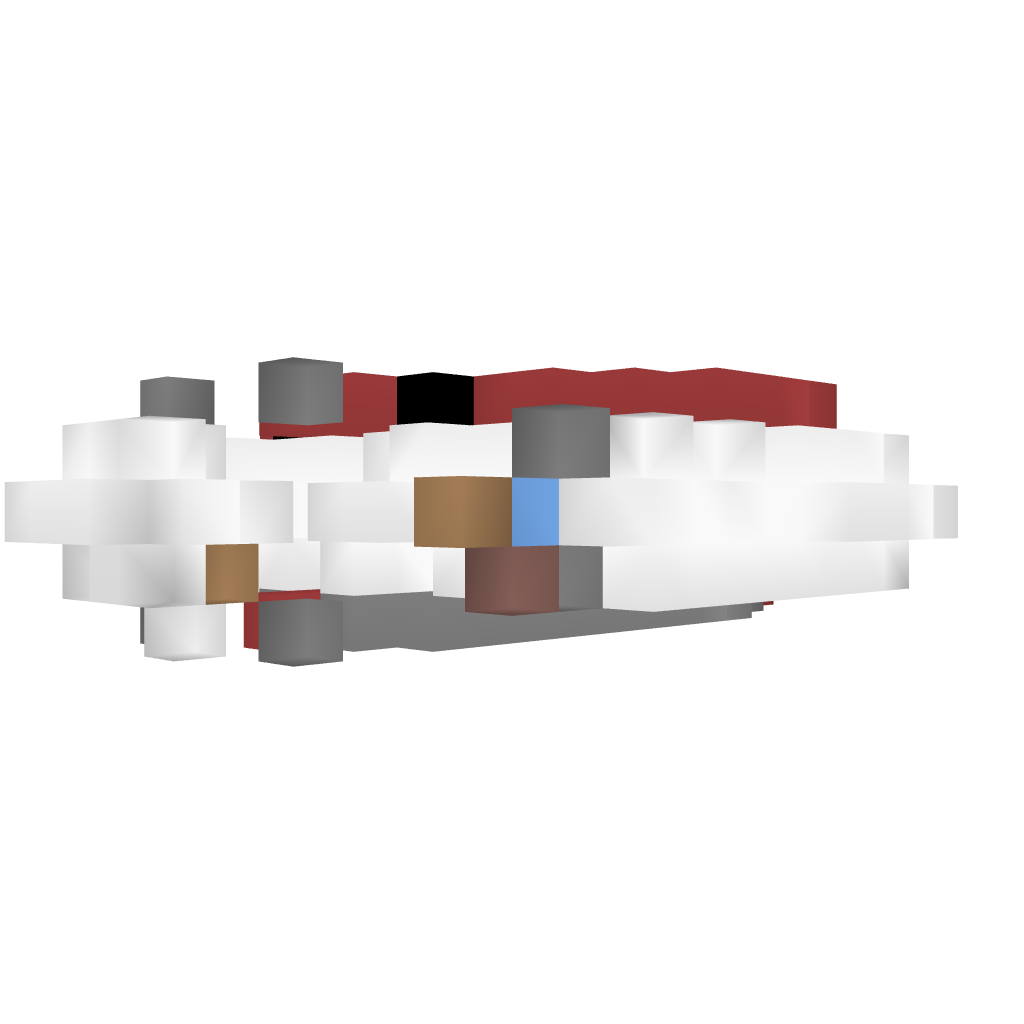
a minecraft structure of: Assault Airship - Silver Empire Warship Assault Craft bad low quality